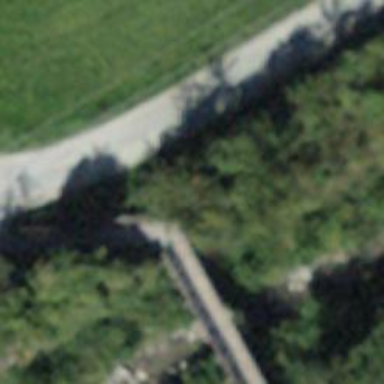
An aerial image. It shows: Path surfaced with fine gravel.